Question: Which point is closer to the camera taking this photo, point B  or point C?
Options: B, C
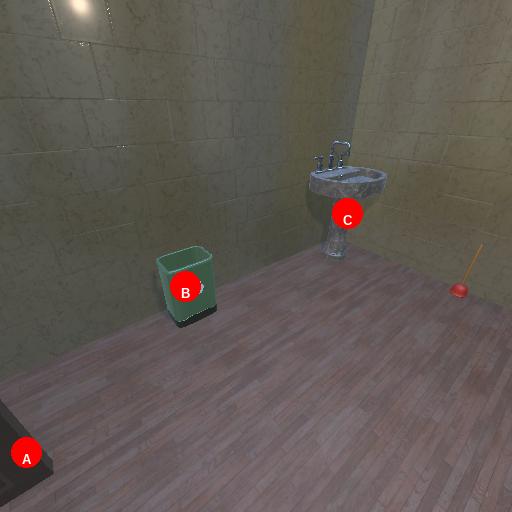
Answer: B